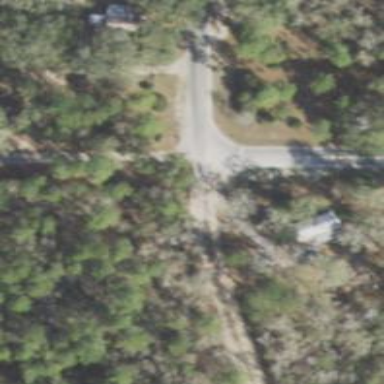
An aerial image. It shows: Stop road.